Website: bh-photo
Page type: address-validator
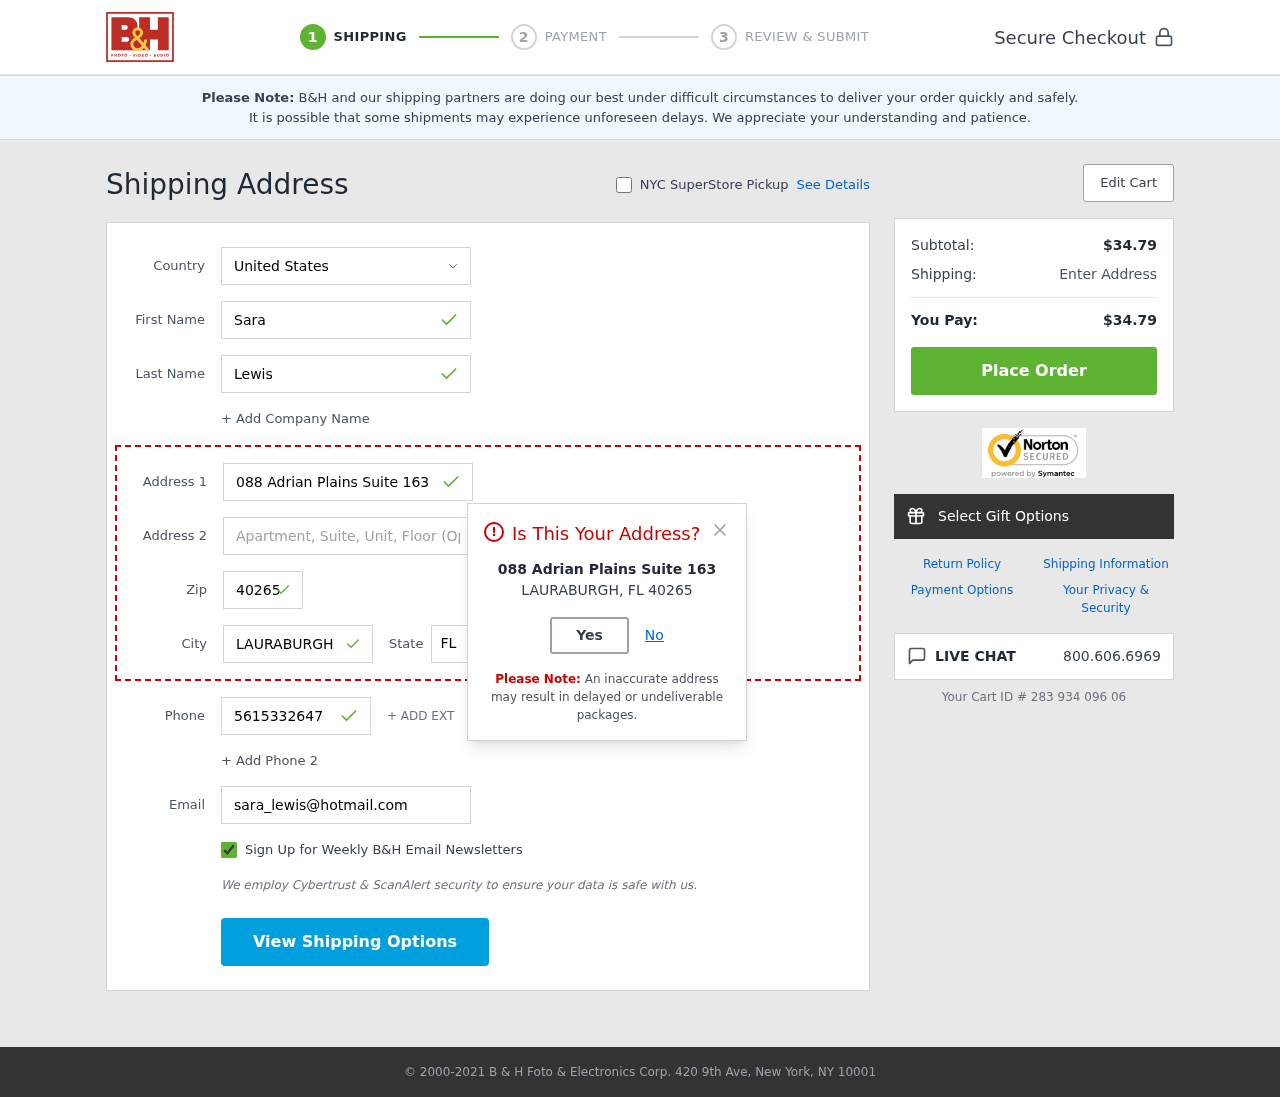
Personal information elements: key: PII_CITY
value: Lauraburgh
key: PII_COUNTRY
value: United States
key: PII_EMAIL
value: sara_lewis@hotmail.com
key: PII_FIRSTNAME
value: Sara
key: PII_LASTNAME
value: Lewis
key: PII_PHONE
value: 5615332647
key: PII_POSTCODE
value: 40265
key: PII_STATE_ABBR
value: FL
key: PII_STREET
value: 088 Adrian Plains Suite 163
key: PII_CITY_MODAL
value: LAURABURGH
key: PII_POSTCODE_FULL
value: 40265
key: PII_POSTCODE_NUMERIC
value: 40265
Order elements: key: ORDER_SUBTOTAL
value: $34.79
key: ORDER_TOTAL
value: $34.79
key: ORDER_ID
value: Your Cart ID # 283 934 096 06